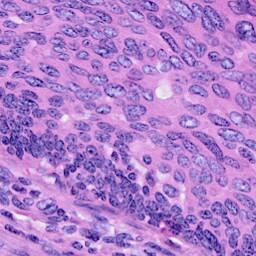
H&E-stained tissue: Cervix